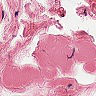
Metastatic tissue present: no